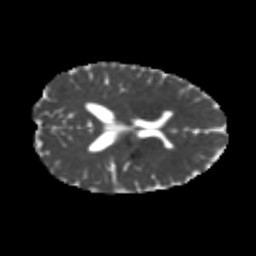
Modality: MD
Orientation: axial
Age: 21
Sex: female
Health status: healthy
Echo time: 0.074 s